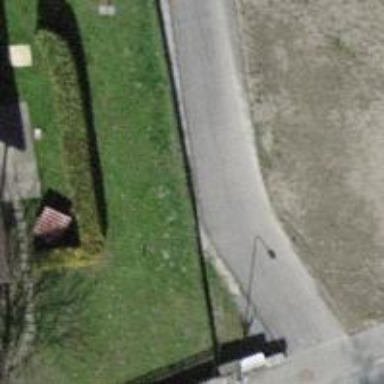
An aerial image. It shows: Asphalt road in residential area.